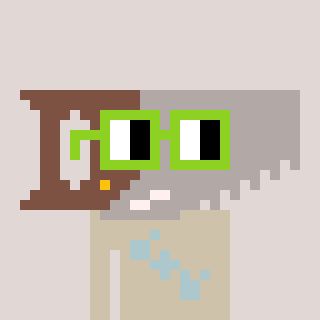
a pixel art character with square light green glasses, a saw-shaped head and a bege-colored body on a warm background